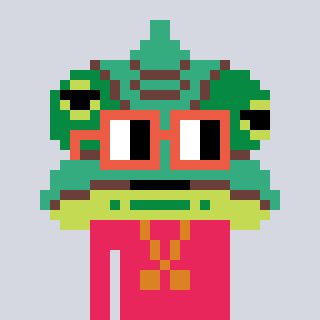
a pixel art character with square orange glasses, a chameleon-shaped head and a redpinkish-colored body on a cool background